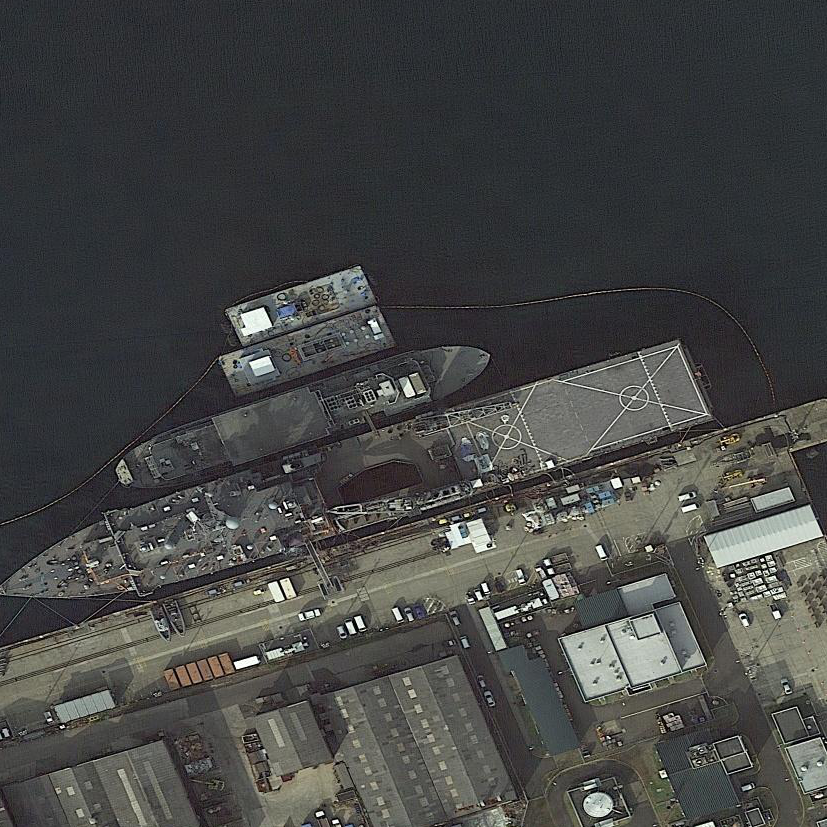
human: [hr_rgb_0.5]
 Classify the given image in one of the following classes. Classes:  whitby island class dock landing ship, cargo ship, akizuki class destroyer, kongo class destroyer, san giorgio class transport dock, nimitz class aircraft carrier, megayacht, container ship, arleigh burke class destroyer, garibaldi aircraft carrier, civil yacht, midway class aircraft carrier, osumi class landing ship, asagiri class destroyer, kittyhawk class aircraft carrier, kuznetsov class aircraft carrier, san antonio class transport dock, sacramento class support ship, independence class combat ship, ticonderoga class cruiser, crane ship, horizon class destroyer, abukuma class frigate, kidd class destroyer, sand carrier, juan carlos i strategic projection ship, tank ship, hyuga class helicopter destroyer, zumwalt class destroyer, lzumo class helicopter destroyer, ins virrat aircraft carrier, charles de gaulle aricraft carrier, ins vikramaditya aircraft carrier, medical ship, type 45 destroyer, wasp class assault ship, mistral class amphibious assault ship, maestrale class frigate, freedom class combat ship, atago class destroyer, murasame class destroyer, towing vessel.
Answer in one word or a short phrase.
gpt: Whitby Island class dock landing ship